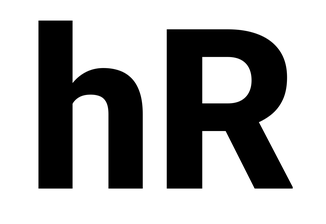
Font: Roboto_ExtraBold